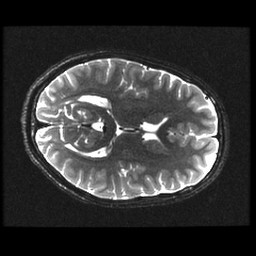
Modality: T2w
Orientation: axial
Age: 16
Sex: female
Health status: ill
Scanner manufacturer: ge
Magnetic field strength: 3 T
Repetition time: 7.5 s
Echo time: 0.1015 s